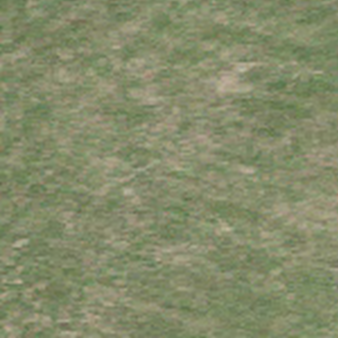
Label: other